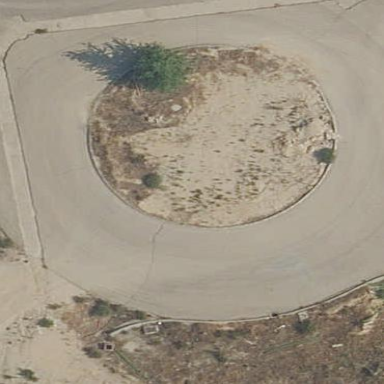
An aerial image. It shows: Residential road with asphalt surface leading up to roundabout.